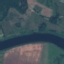
Label: River